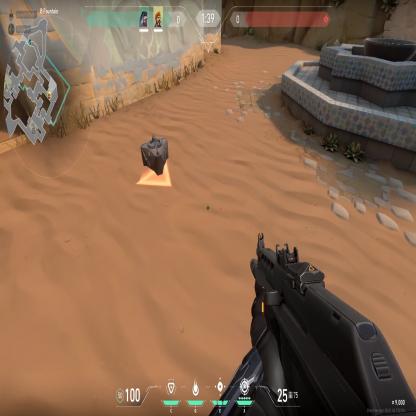
Label: dropped spike